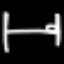
Label: bed